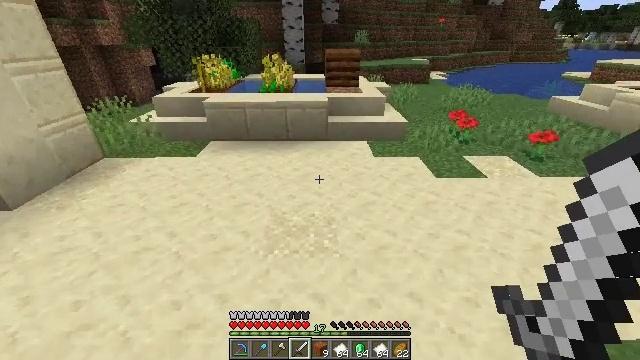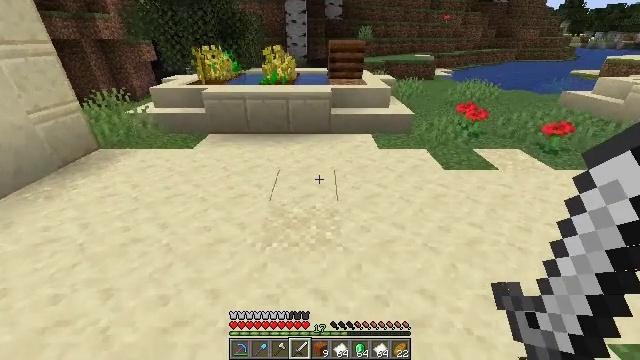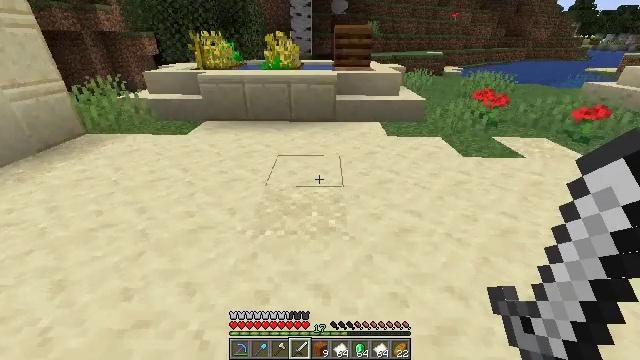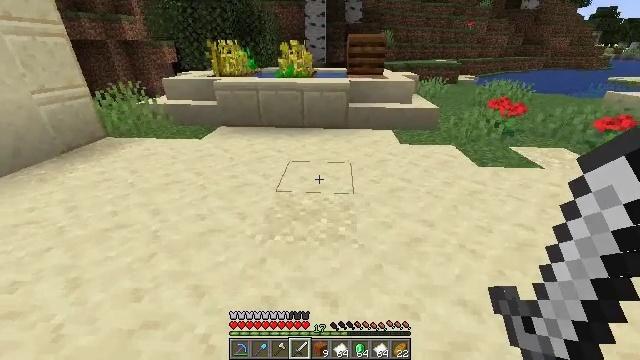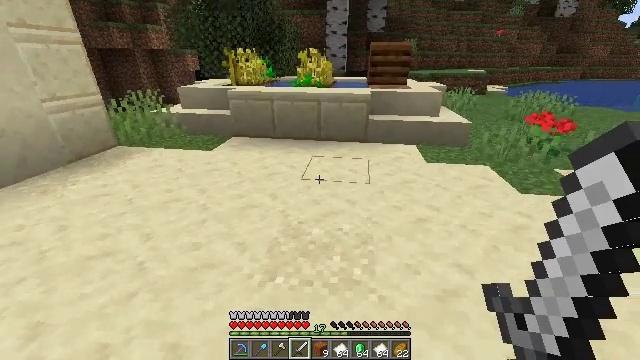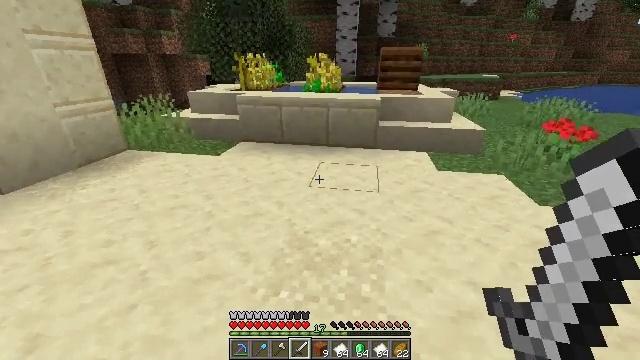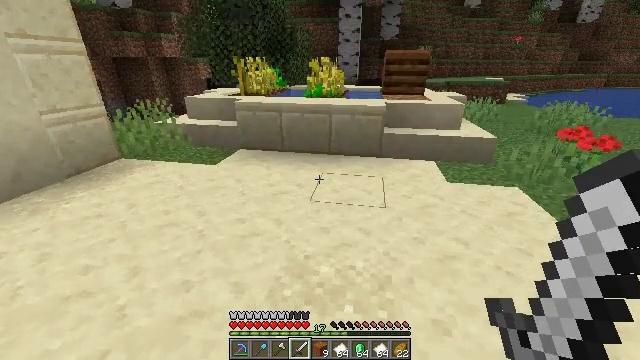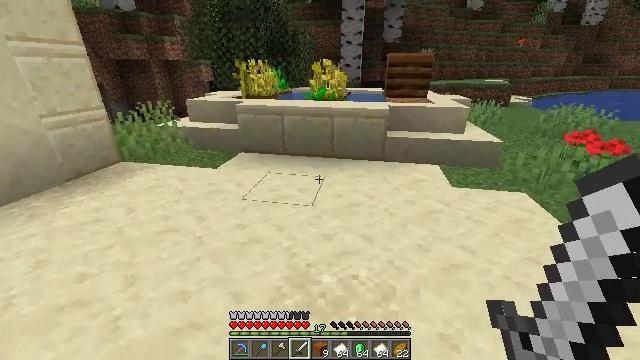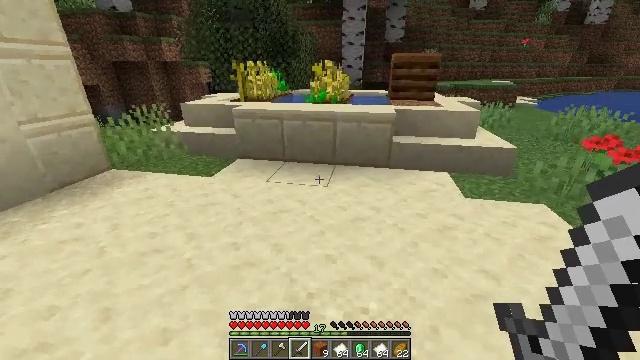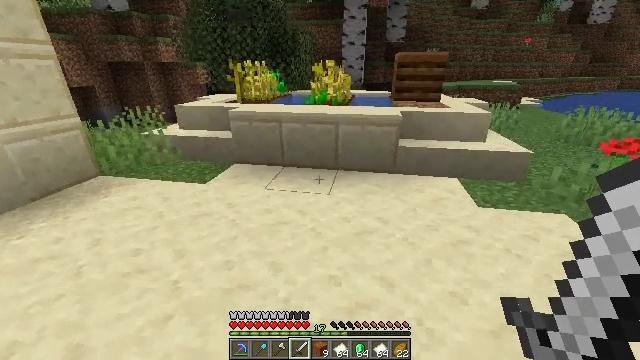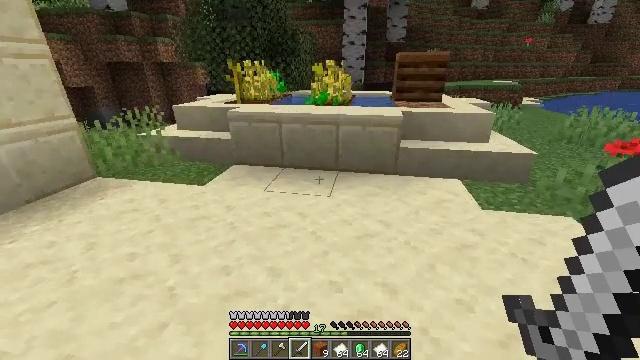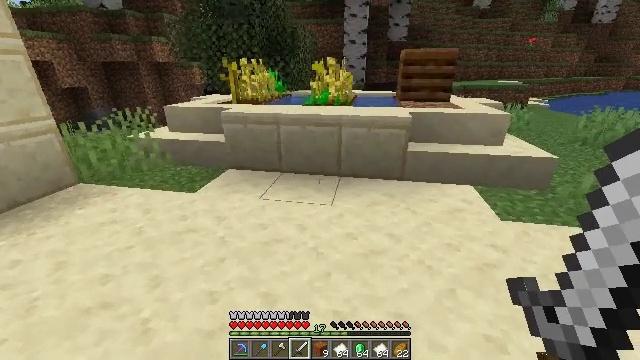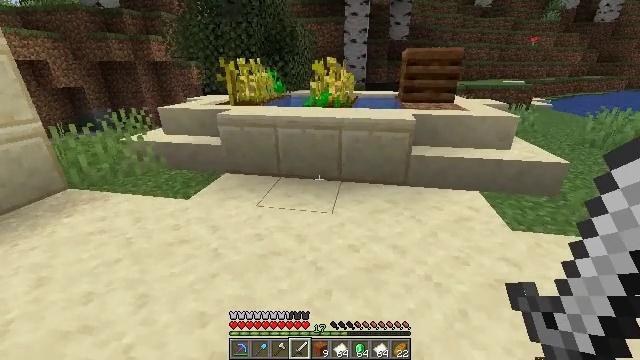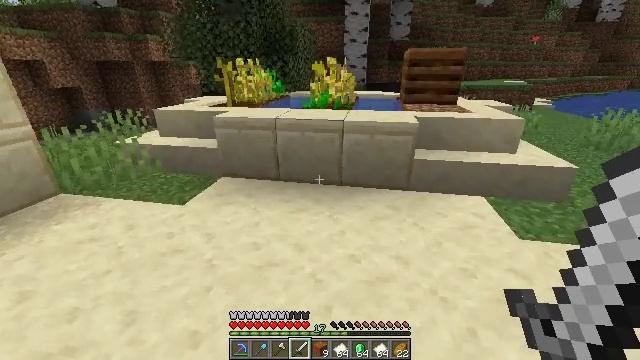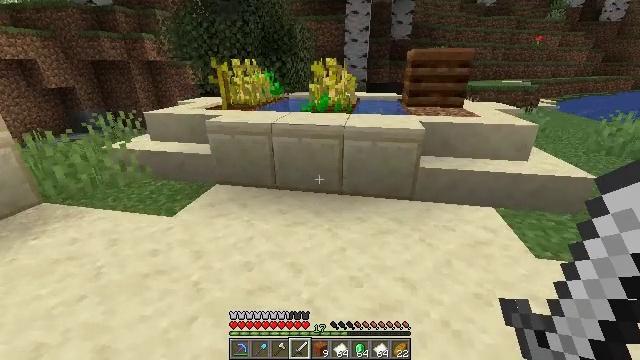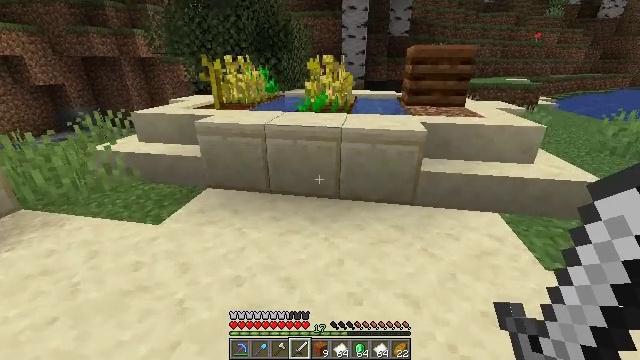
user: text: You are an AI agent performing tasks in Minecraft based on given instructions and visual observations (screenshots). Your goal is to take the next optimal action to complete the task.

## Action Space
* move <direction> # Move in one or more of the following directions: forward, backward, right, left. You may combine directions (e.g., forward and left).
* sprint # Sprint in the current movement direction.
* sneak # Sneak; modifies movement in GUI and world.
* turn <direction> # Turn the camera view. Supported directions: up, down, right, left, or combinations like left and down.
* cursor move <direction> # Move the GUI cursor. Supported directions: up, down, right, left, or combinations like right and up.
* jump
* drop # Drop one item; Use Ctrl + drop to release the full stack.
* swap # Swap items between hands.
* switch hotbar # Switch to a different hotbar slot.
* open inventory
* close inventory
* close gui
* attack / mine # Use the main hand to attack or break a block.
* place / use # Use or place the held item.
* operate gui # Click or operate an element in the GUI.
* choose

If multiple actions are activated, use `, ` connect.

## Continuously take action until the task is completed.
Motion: motion action
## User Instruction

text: Get wheat from the farmland.
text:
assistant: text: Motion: move forward
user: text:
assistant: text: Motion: move forward, turn left
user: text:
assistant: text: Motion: move forward, turn left and up
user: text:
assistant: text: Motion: move forward, turn left and up
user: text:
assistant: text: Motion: move forward, turn left
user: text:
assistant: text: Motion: move forward
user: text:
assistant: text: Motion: move forward
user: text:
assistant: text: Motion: move forward
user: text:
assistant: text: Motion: move forward
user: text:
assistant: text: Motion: move forward
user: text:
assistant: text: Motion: move forward
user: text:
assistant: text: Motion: move forward
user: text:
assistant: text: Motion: move forward
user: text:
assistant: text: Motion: move forward
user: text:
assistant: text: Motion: move forward
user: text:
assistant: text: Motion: move forward
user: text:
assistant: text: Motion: move forward
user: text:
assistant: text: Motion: move forward
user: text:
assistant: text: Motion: move forward
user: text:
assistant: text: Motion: move forward
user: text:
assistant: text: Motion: move forward
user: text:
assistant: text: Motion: move forward
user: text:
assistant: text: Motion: move forward, jump
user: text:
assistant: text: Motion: move forward, turn down, jump
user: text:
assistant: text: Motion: move forward, turn down, jump
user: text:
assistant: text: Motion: move forward, turn down, jump
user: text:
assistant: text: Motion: move forward, turn down, jump
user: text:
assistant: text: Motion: move forward, turn down, jump
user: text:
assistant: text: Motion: move forward, turn right and down
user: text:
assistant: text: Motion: move forward, turn down